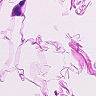
Metastatic tissue present: no